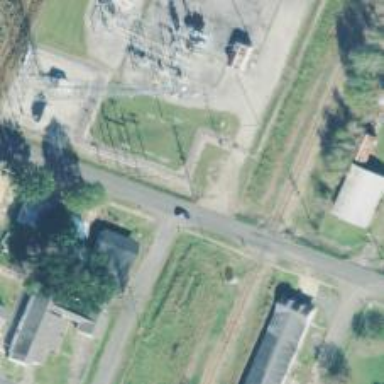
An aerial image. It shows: Power pole.